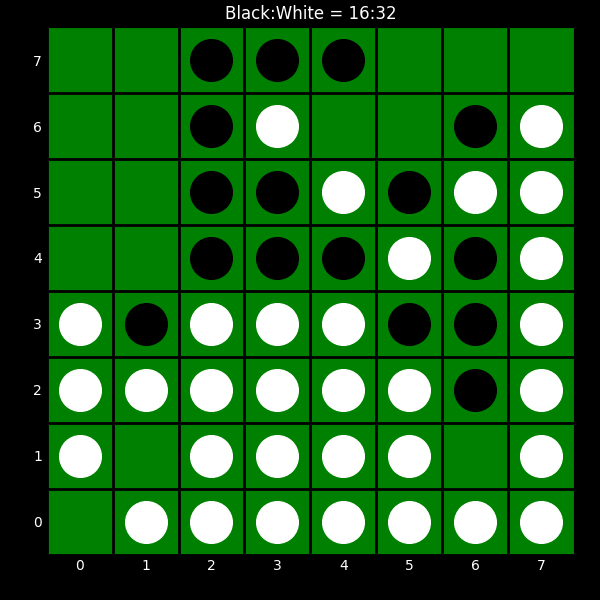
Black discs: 16
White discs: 32